Question: I am using line chart from <URL>

As you can see max value (130) and min value (60) for Y axis are chosen automatically , I want max value = 500 and min value=0. Is this possible?
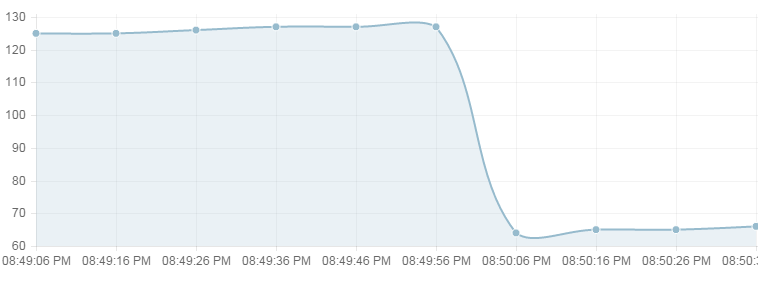
Answer: You have to overrride the scale, try this: '(applies to ChartJS v1.x)'
'''
window.onload = function(){
var ctx = document.getElementById("canvas").getContext("2d");
window.myLine = new Chart(ctx).Line(lineChartData, {
scaleOverride : true,
scaleSteps : 10,
scaleStepWidth : 50,
scaleStartValue : 0
});
}
'''